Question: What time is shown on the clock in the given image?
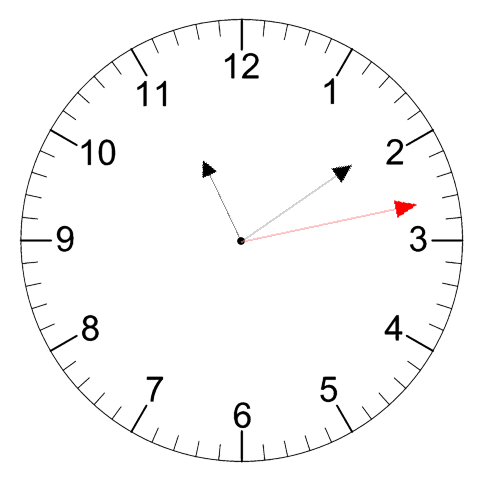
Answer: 11:09:13